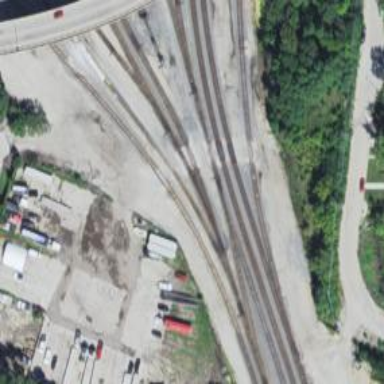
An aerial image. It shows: Railway track.